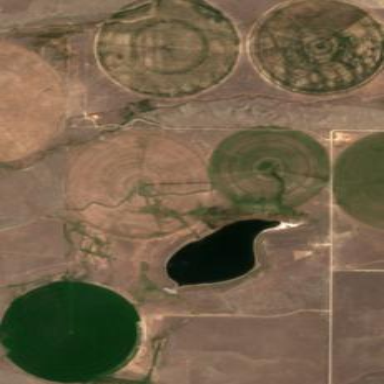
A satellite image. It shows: Farmland with pivot irrigation system.